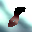
Label: 8